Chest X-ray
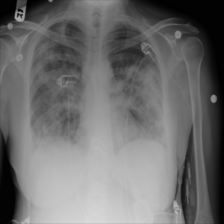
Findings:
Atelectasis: negative
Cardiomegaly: negative
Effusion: negative
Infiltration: negative
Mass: negative
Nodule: negative
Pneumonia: negative
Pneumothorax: negative
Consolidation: negative
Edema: negative
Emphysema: negative
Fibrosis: negative
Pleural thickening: negative
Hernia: negative